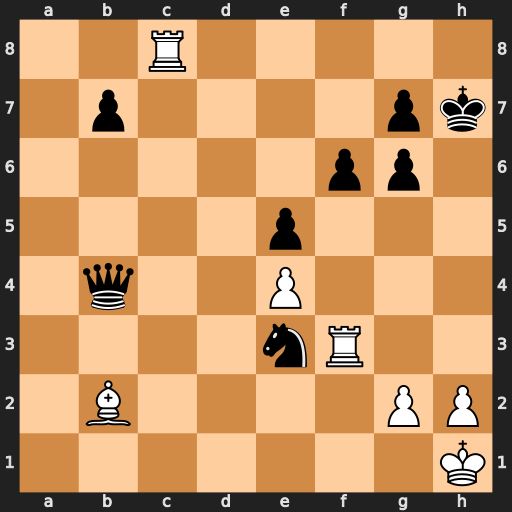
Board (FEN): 2R5/1p4pk/5pp1/4p3/1q2P3/4nR2/1B4PP/7K
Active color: w
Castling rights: -
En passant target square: -
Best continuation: Rh3#